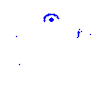
Particle: kaon